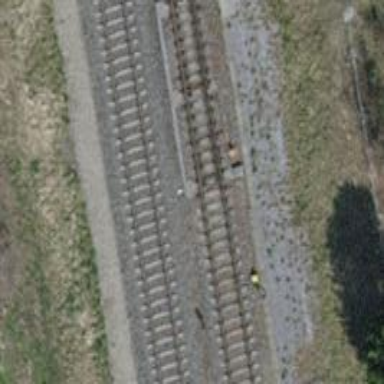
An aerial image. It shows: Single railway track with electrification through contact line.